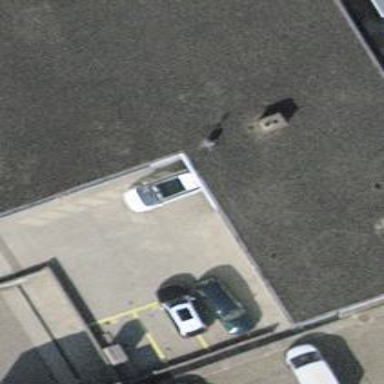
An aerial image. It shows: Office building.